（2024·上海奉贤·二模）已知函数 $y=f(x)$，其中 $y=x^2+1$， $y=g(x)$，其中 $g(x)=4\sin x$，则图象如图所示的函数可能是 (\quad)

A. $y=\frac{g(x)}{f(x)}$ \hfill

B. $y=\frac{f(x)}{g(x)}$

C. $y=f(x)+g(x)-1$ \hfill

D. $y=f(x)-g(x)-1$
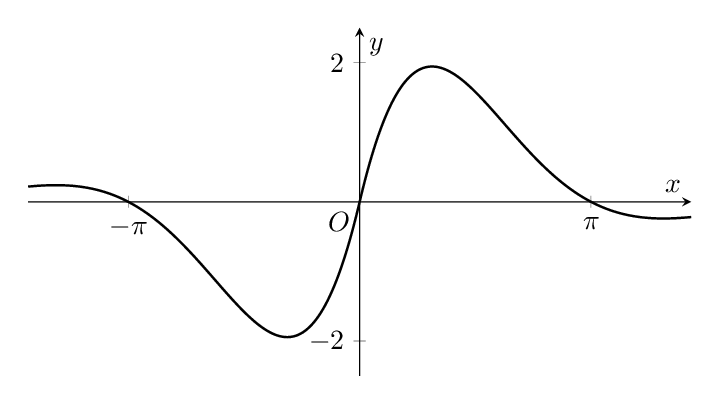
【解答】
% 答案
\section*{答案} A

% 分析
\section*{分析} 根据函数图象和 $f(x), g(x)$ 的奇偶性判断.

% 详解
\section*{详解} 易知 $f(x)=x^2+1$ 是偶函数， $g(x)=4\sin x$ 是奇函数，给出的函数图象对应的是奇函数，

A. $y=h(x)=\frac{g(x)}{f(x)}=\frac{4\sin x}{x^2+1}$，定义域为 $\mathbf{R}$，

又 $h(-x)=\frac{4\sin(-x)}{(-x)^2+1}=-\frac{4\sin x}{x^2+1}=-h(x)$，所以 $h(x)$ 是奇函数，符合题意，故正确；

B. $y=\frac{f(x)}{g(x)}=\frac{x^2+1}{4\sin x}$， $x\neq k\pi, k\in \mathbf{Z}$，不符合图象，故错误；

C. $y=h(x)=f(x)+g(x)-1=x^2+1+4\sin x-1=x^2+4\sin x$ ，定义域为 $\mathbf{R}$，

但 $h(-x)\neq h(x), h(-x)\neq -h(x)$，故函数是非奇非偶函数，故错误；

D. $y=h(x)=f(x)-g(x)-1=x^2+1-4\sin x-1=x^2-4\sin x$ ，定义域为 $\mathbf{R}$，

但 $h(-x)\neq h(x), h(-x)\neq -h(x)$，故函数是非奇非偶函数，故错误，

故选：A